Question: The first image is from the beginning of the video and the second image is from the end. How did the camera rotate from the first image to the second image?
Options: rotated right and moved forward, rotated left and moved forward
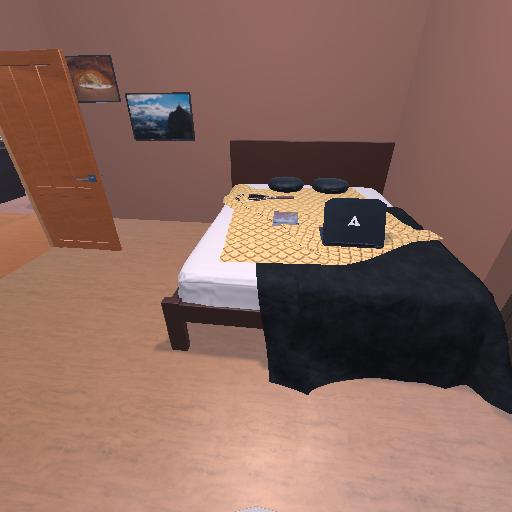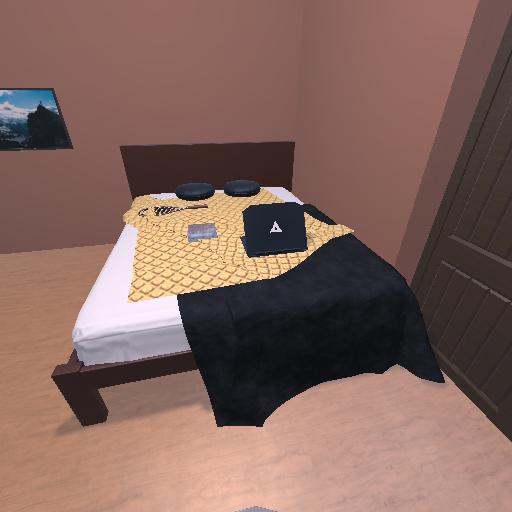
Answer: rotated right and moved forward